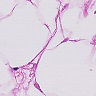
Metastatic tissue present: no